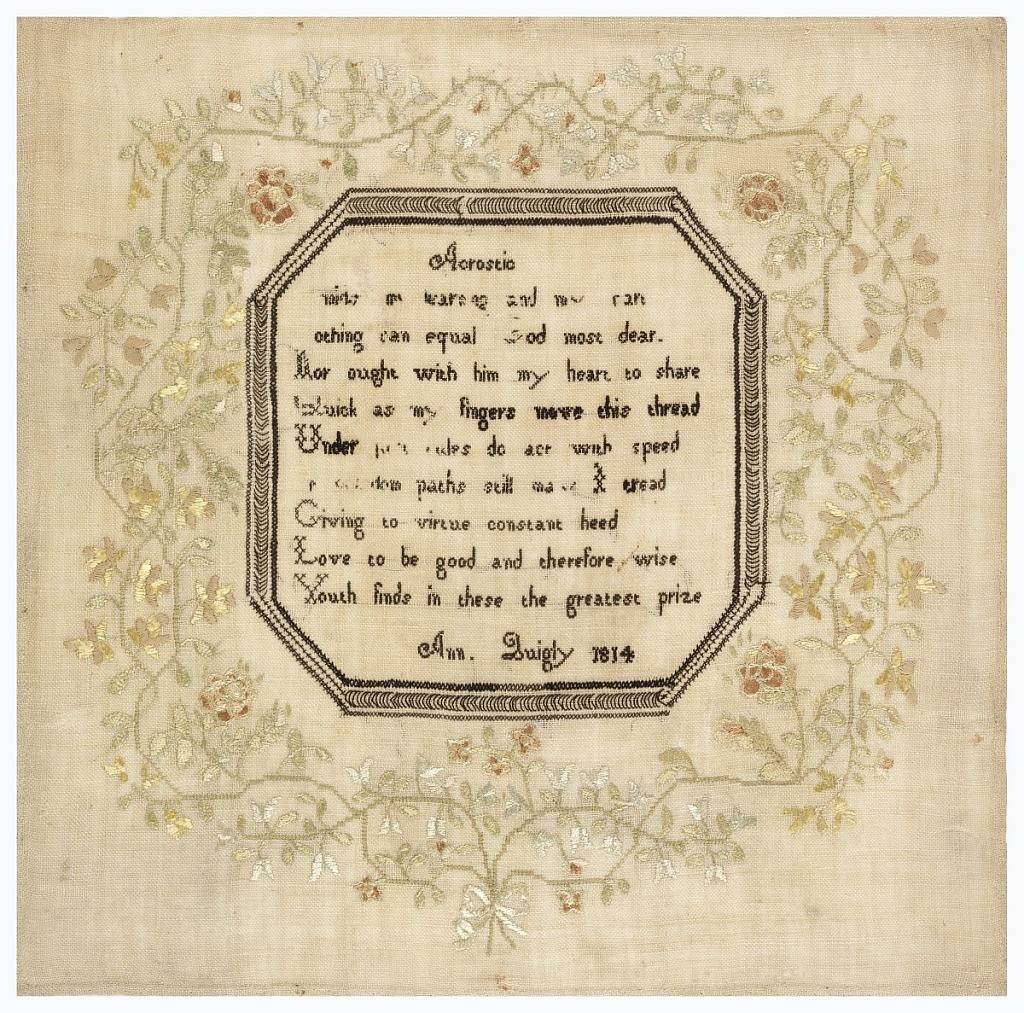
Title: Sampler
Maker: Ann Quigly, American
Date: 1814
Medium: silk embroidery on linen foundation Technique: embroidered in cross and satin stitches on plain weave foundation
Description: An verse embroidered in black and enclosed in a black octagonal frame, surrounded by a deep border of flowering vines tied with a ribbon, embroidered in pale greens and browns.
The verse reads:
Acrostic
Amidst my learning and my care
Nothing can equal God most dear
Nor ought with him my heart to share
Quick as my fingers move this thread
Under just rules do act with speed
In wisdom paths still may I tread
Giving to virtue constant heed
Love to be good and therefore wise
Youth finds in these the greatest prize